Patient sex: M
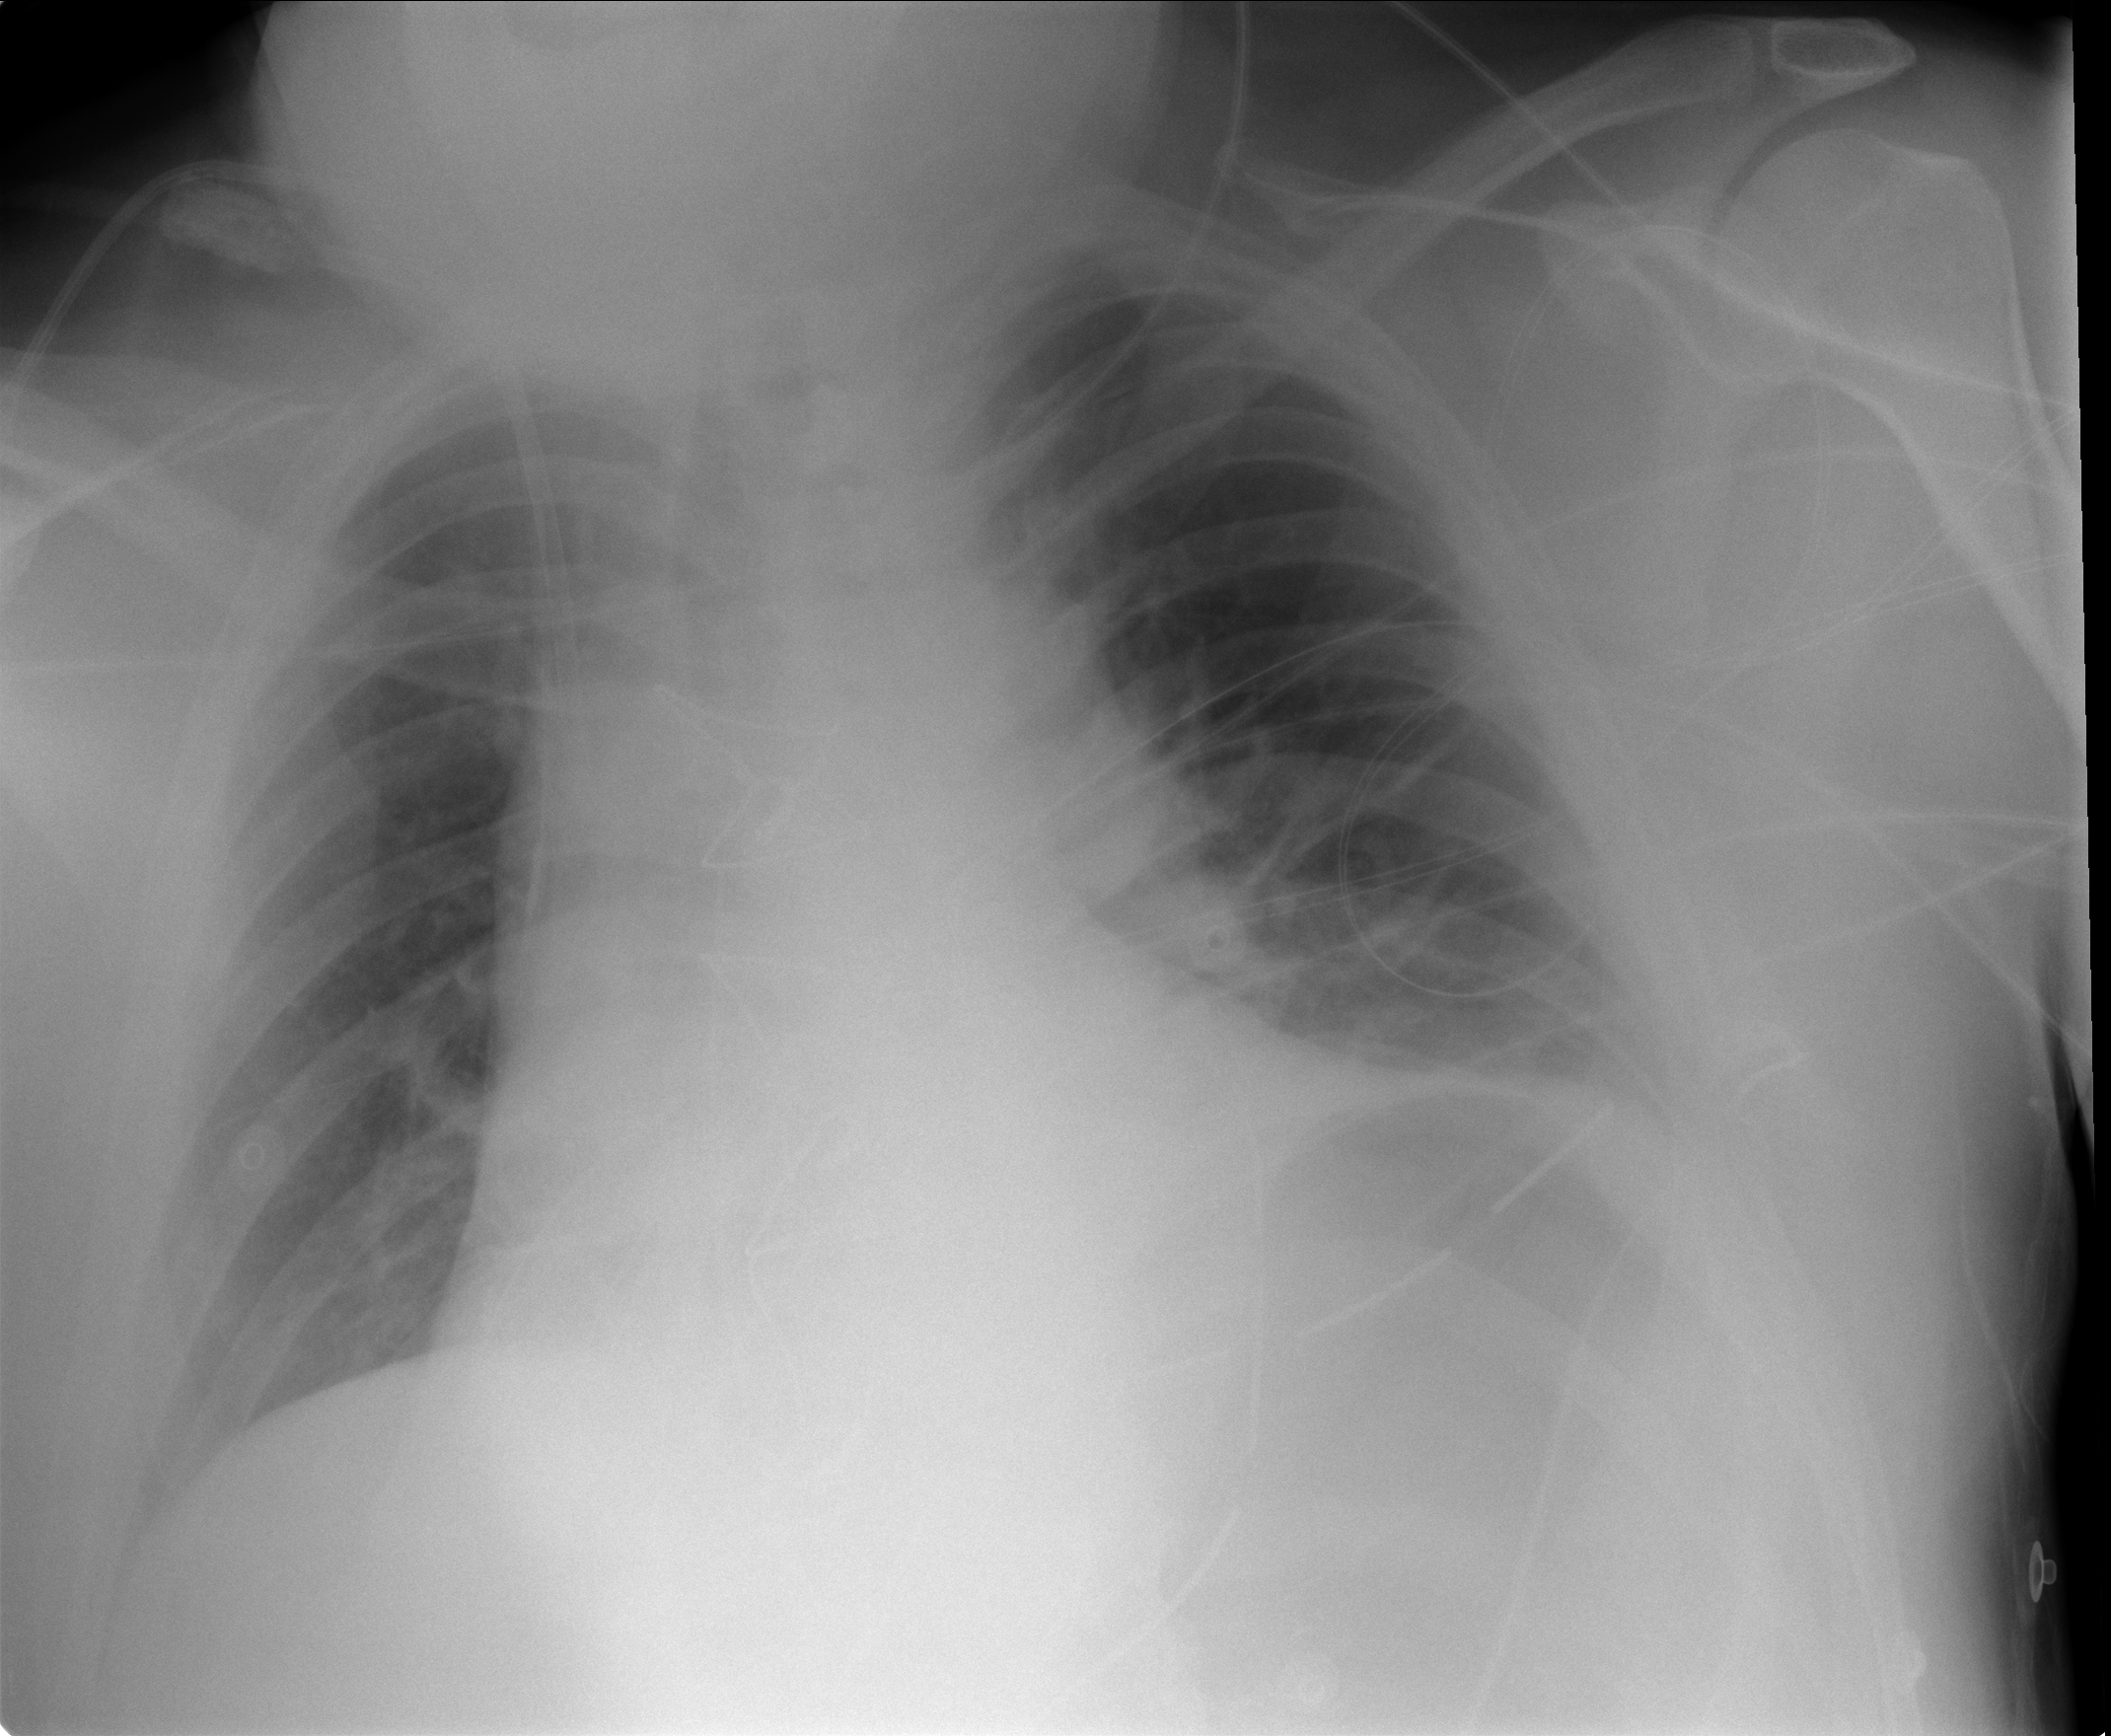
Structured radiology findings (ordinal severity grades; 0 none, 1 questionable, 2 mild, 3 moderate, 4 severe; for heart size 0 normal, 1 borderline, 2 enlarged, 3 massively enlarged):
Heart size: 1
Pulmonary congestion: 0
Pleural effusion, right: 0
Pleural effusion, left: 0
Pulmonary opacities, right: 0
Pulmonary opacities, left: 0
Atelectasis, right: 0
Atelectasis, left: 0